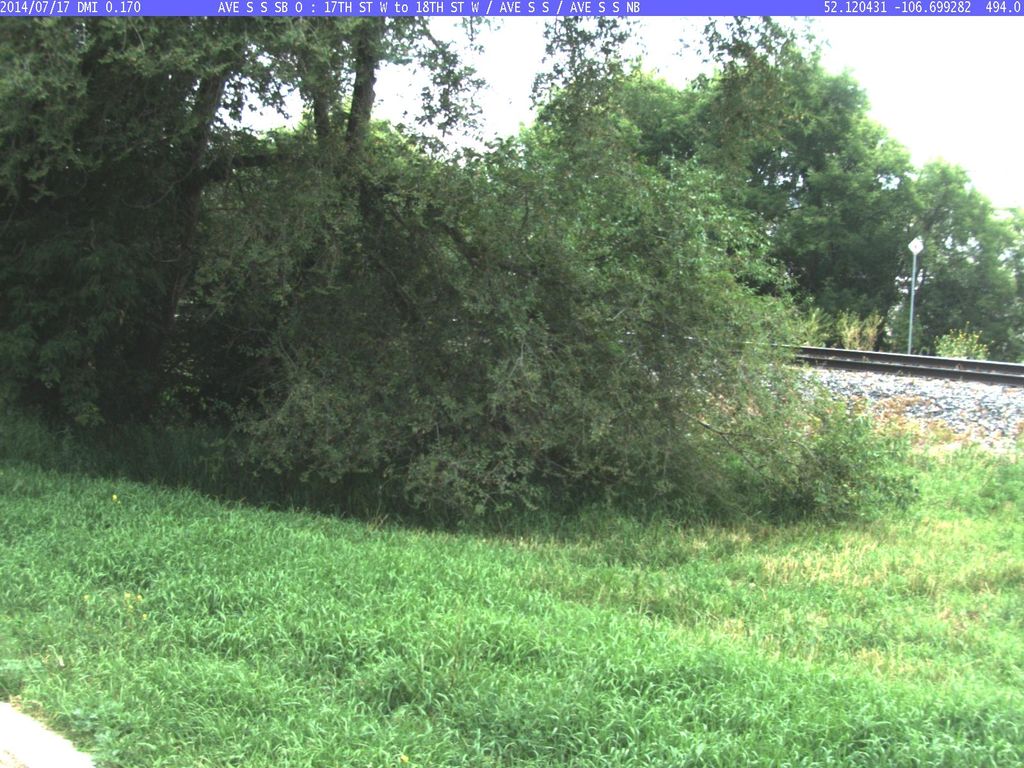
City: saskatoon